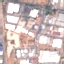
Label: Industrial